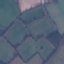
Land use / land cover: Pasture